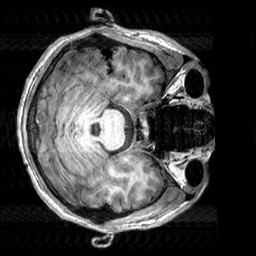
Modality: T1w
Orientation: axial
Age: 21
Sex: male
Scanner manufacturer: siemens
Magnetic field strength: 3 T
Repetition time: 2.3 s
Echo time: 0.00303 s